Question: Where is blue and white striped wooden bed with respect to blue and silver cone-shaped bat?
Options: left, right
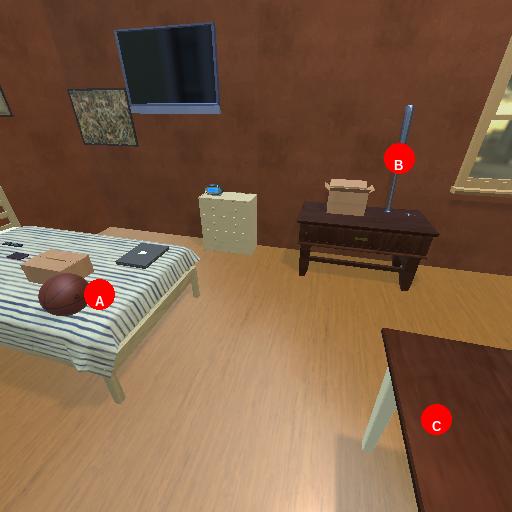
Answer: left